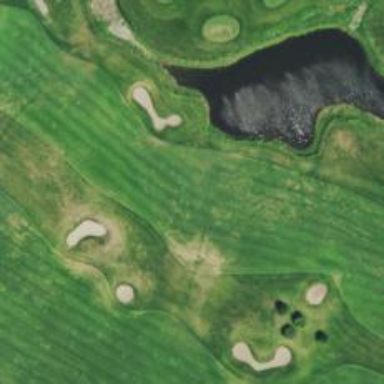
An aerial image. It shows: View of golf hole.